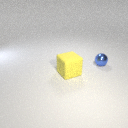
large yellow rubber cube in front of small blue metal sphere